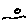
Label: moon